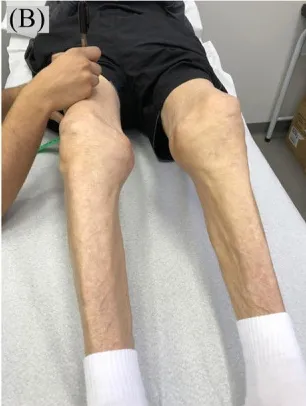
Skin markings for ultrasound image acquisition of vastus lateralis cross-sectional area.
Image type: medical_photograph (skin_photograph)